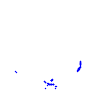
Particle: kaon